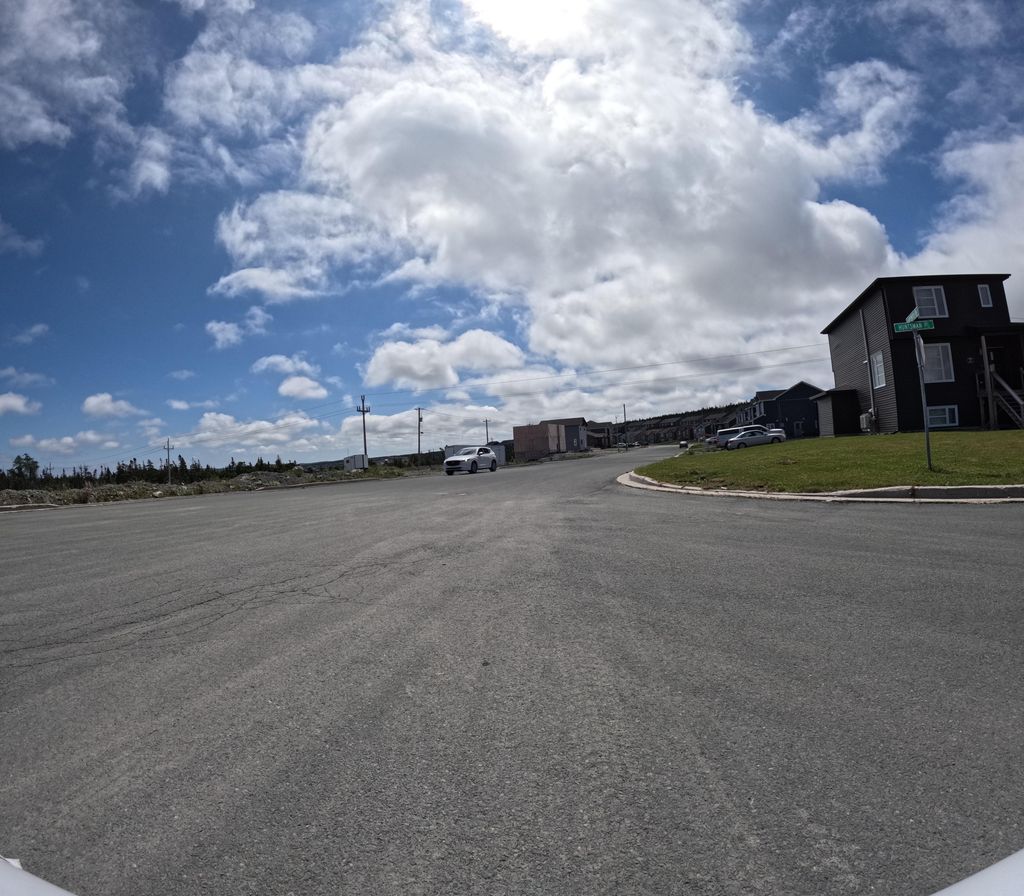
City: st_johns